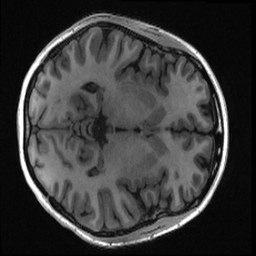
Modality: T1w
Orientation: axial
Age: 23
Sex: female